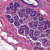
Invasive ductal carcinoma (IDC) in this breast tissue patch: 0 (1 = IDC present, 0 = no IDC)